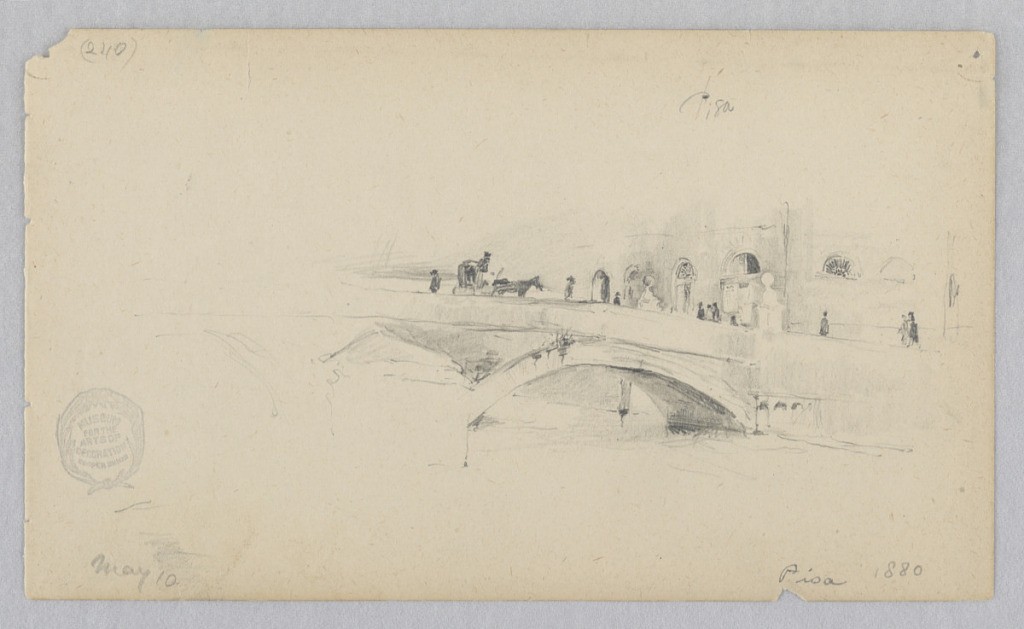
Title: View of Pisa, Italy
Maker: Robert Frederick Blum, American, 1857–1903
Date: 1880
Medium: Graphite on wove paper
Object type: Drawing
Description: A stone bridge with carriages and pedestrians.